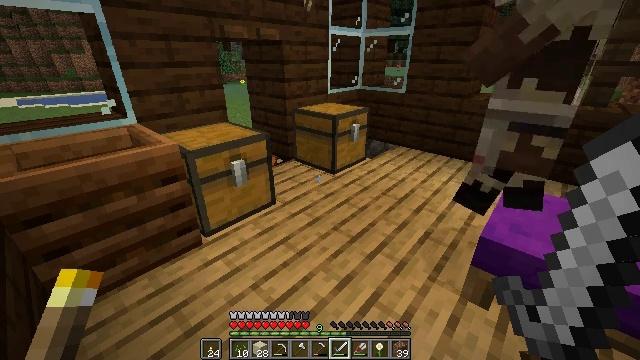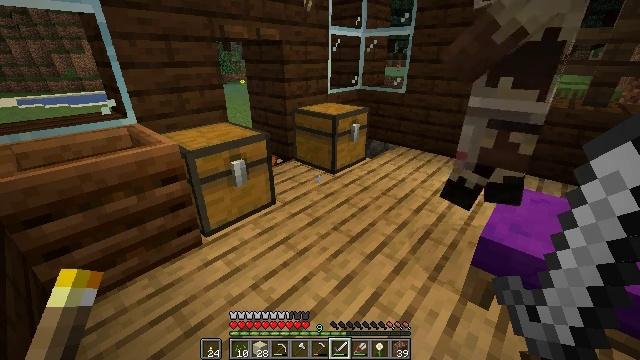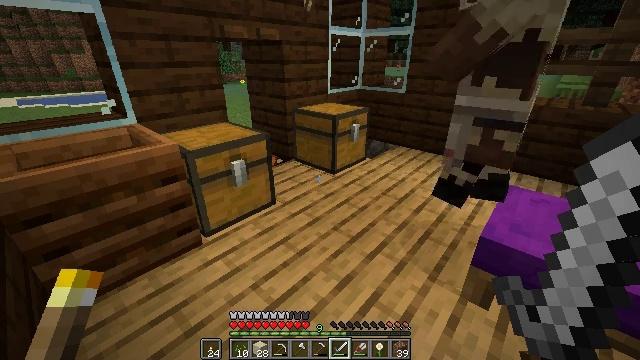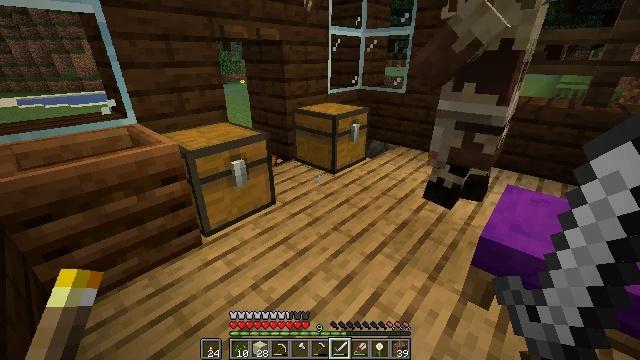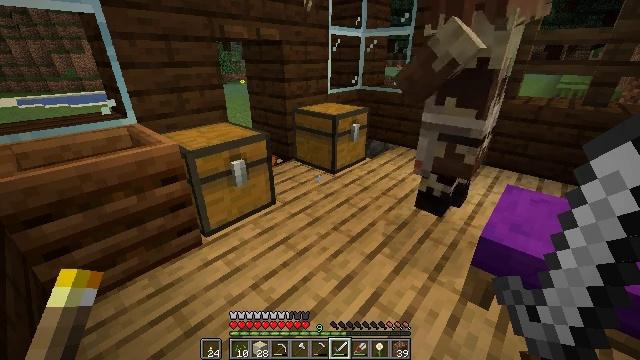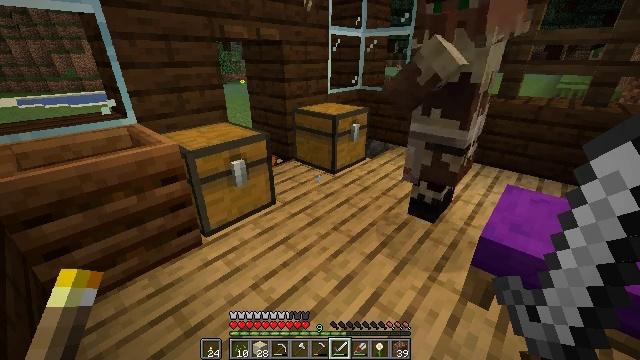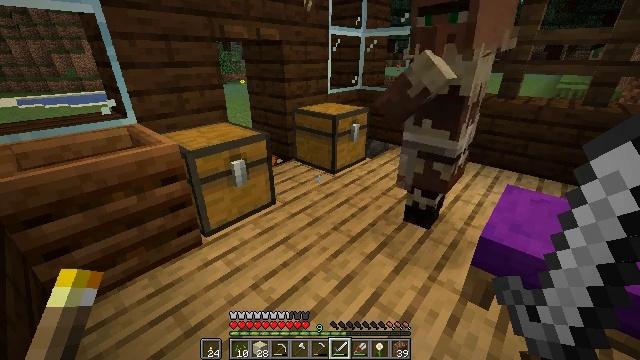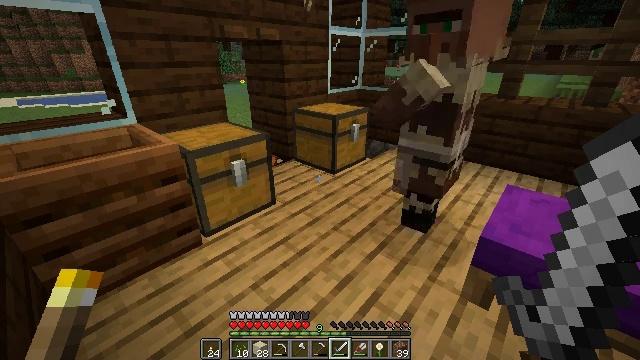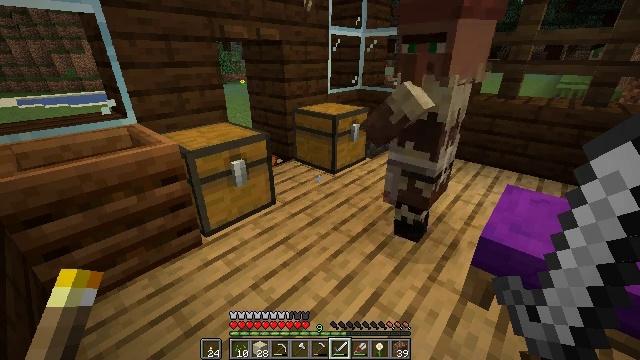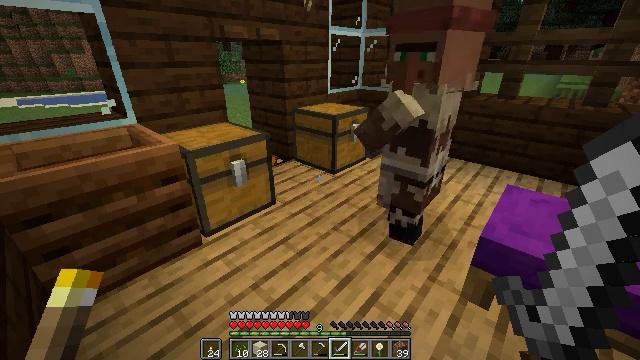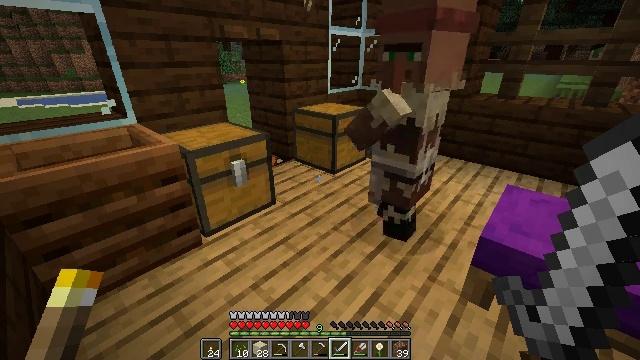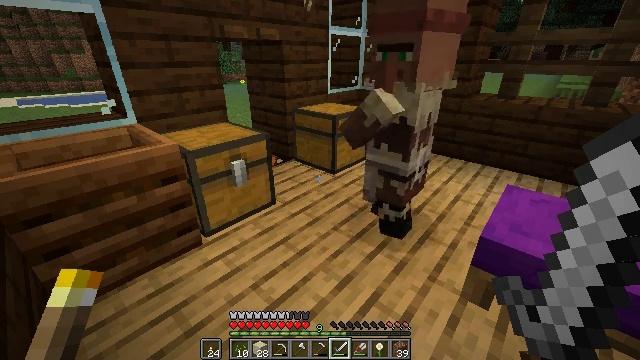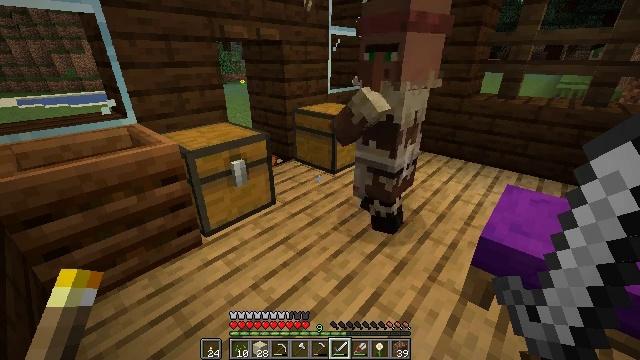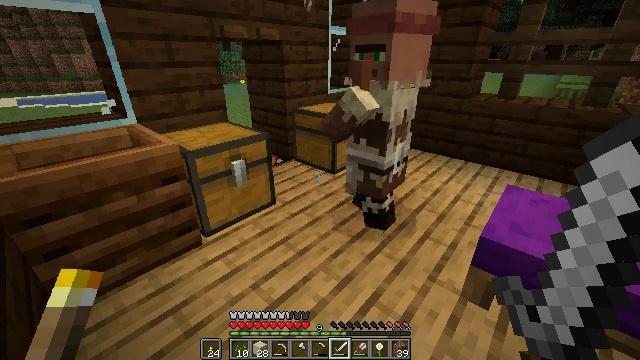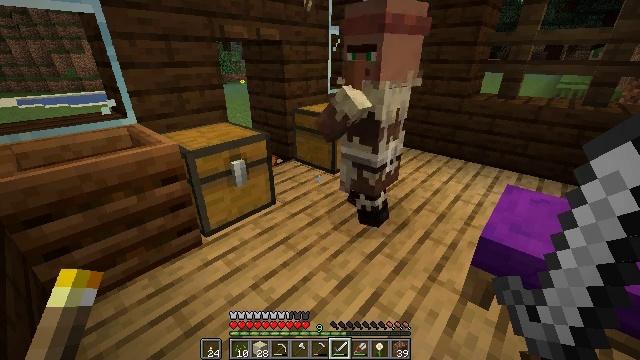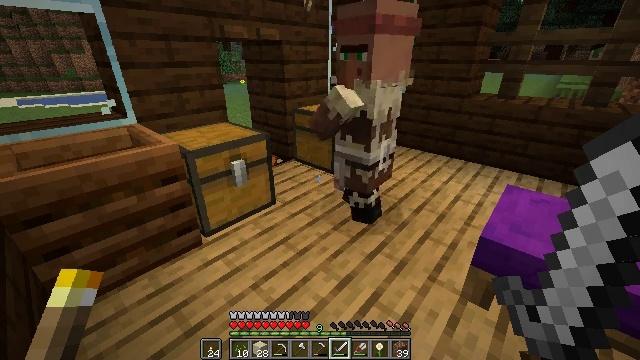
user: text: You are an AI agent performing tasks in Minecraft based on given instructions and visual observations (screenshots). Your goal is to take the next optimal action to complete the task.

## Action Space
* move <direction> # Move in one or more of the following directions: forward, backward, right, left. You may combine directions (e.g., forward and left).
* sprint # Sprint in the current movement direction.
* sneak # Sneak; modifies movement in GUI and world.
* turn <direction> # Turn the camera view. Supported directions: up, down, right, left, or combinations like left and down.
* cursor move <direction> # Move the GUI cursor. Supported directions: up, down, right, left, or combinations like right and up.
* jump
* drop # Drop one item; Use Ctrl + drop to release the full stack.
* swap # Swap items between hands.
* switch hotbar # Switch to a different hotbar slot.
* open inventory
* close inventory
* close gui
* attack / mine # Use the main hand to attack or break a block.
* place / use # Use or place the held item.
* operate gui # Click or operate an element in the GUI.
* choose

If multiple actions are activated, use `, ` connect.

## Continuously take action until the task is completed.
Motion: motion action
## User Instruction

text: Dig up some sand.
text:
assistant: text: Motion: no_op
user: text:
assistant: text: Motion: no_op
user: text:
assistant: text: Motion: no_op
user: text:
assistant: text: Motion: no_op
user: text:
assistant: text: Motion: no_op
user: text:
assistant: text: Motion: no_op
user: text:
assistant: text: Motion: no_op
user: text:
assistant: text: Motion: no_op
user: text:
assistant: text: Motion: no_op
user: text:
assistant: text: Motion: no_op
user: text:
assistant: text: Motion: no_op
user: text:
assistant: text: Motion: no_op
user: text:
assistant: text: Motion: no_op
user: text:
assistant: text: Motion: no_op
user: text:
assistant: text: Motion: no_op
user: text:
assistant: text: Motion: no_op
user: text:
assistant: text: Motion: no_op
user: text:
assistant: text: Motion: no_op
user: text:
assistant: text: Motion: no_op
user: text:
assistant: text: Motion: no_op
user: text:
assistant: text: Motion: no_op
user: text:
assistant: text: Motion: no_op
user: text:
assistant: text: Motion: no_op
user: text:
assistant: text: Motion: no_op
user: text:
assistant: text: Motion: no_op
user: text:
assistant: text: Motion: no_op
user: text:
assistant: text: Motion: no_op
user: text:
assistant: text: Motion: no_op
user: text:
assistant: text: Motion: no_op
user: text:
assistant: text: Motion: no_op